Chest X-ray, PA view. Patient: 56 years old, sex F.
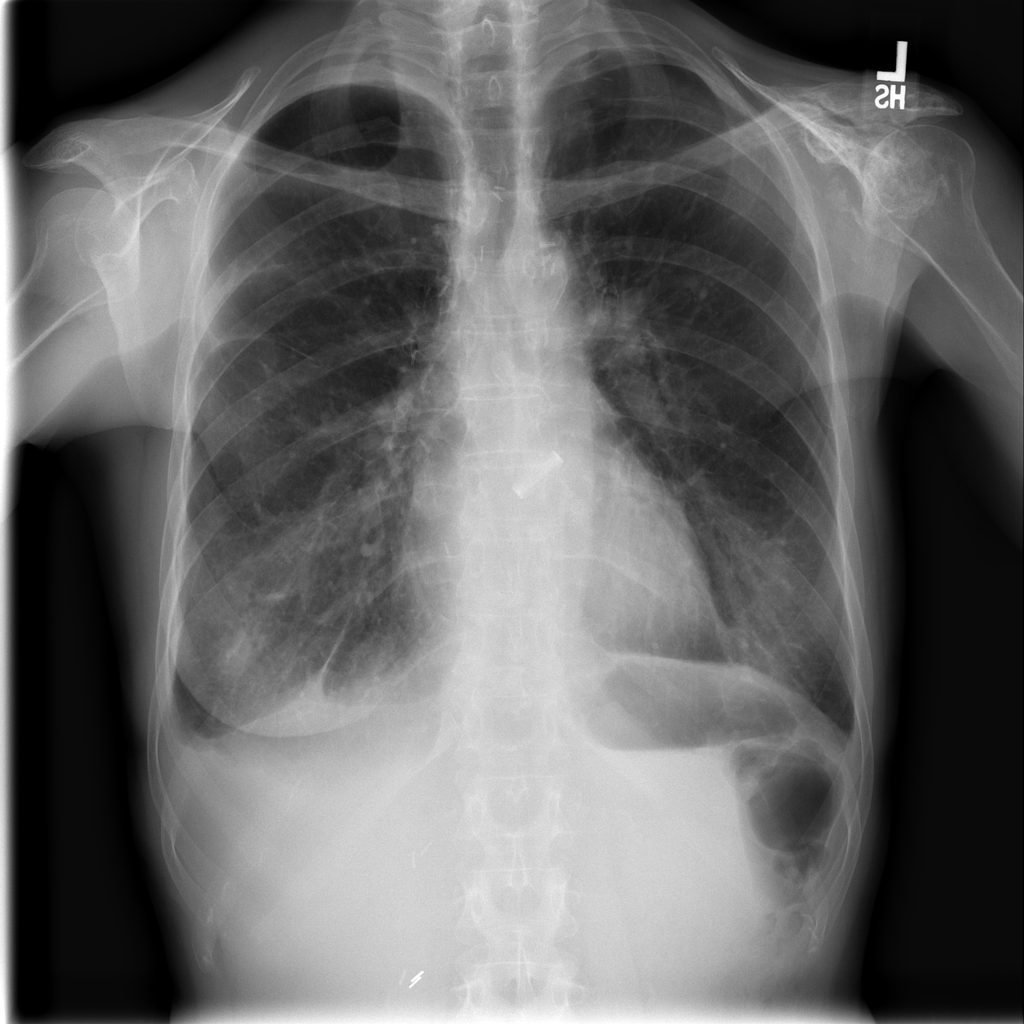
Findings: Effusion, Fibrosis